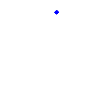
Particle: kaon